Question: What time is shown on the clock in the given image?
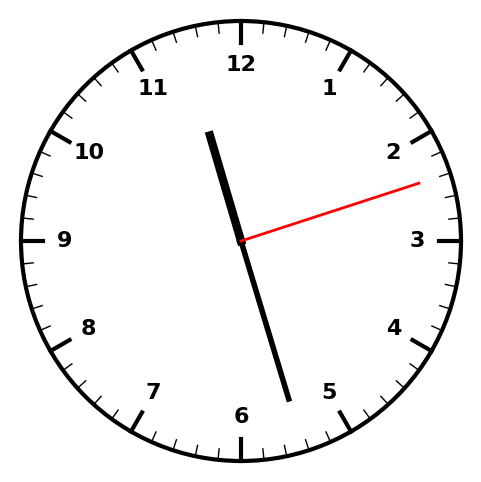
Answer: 11:27:12